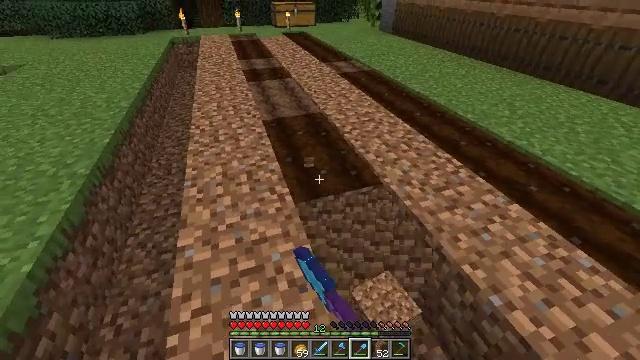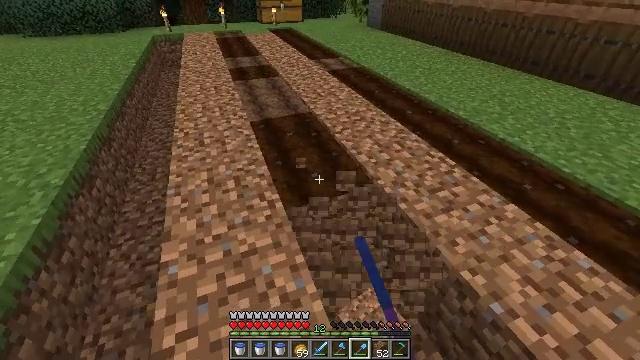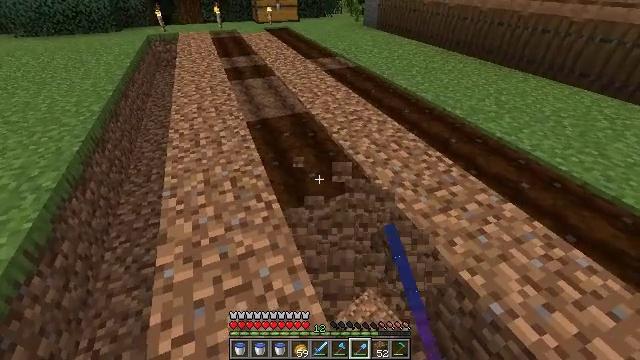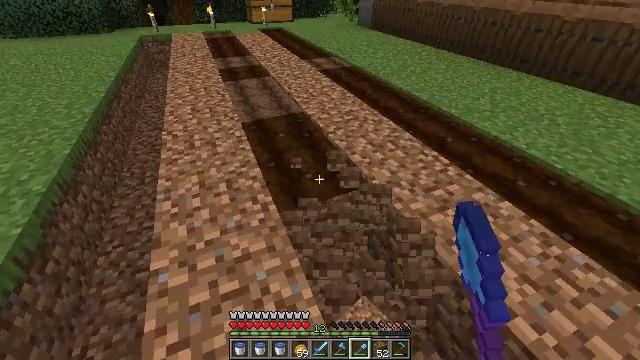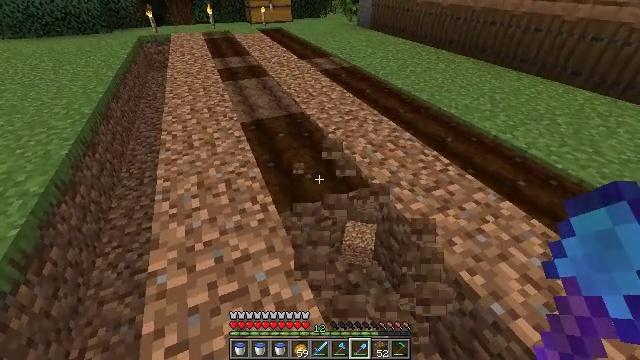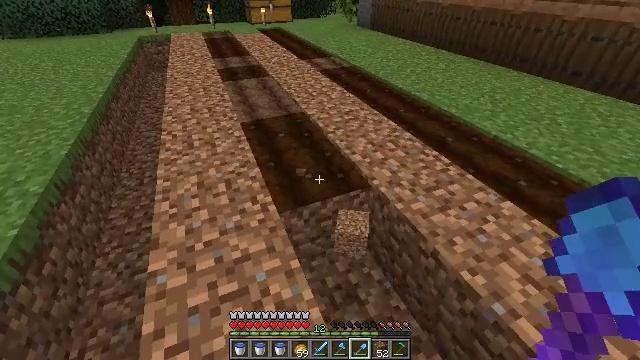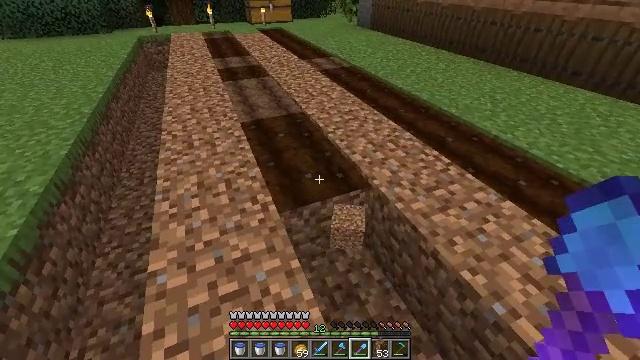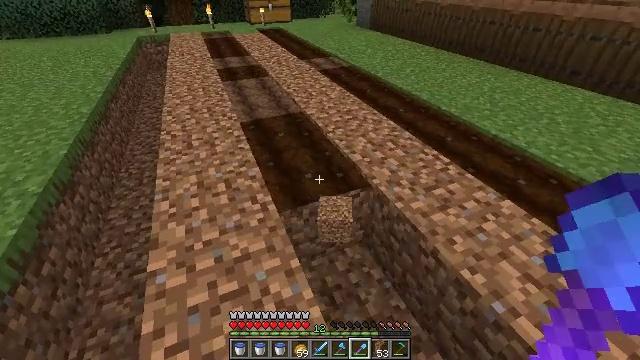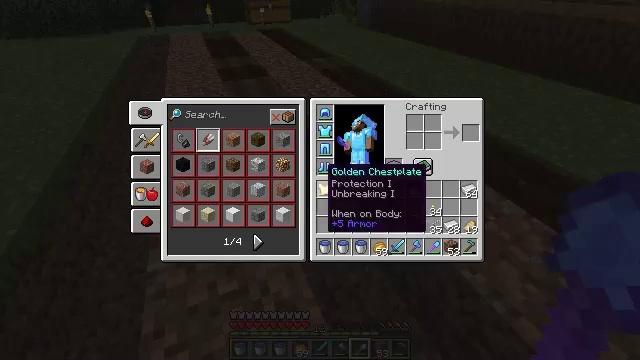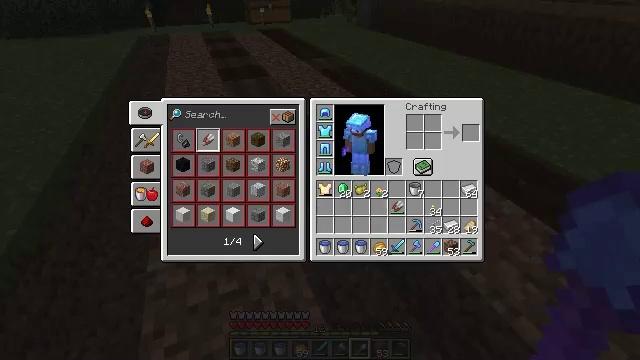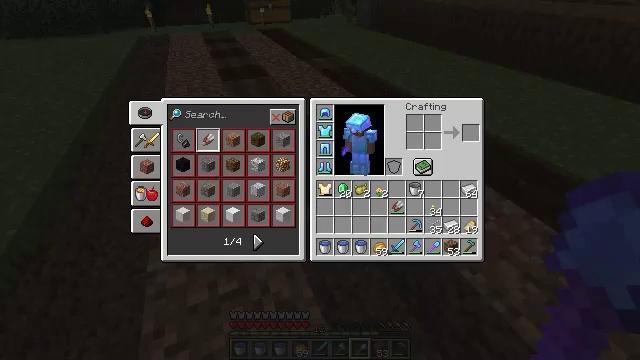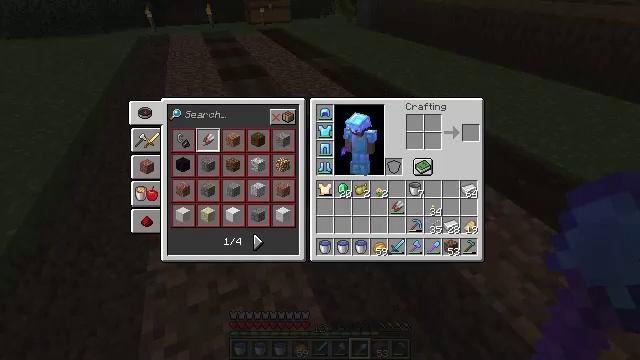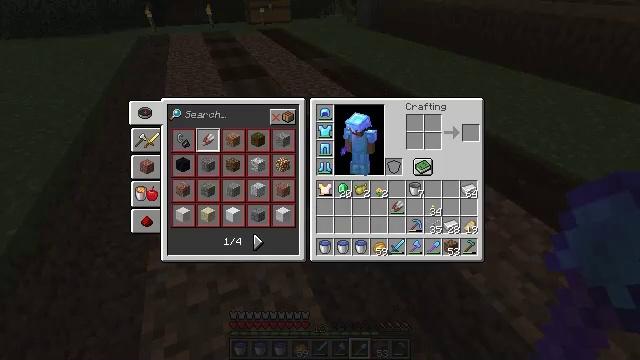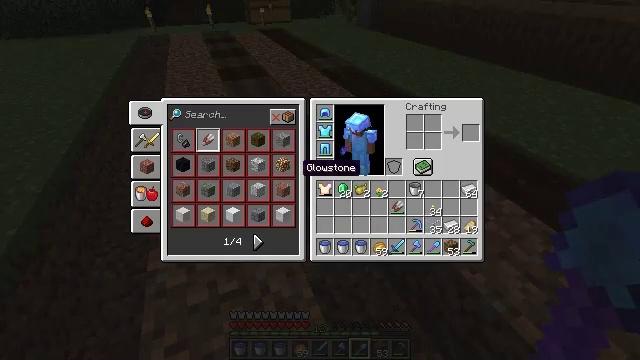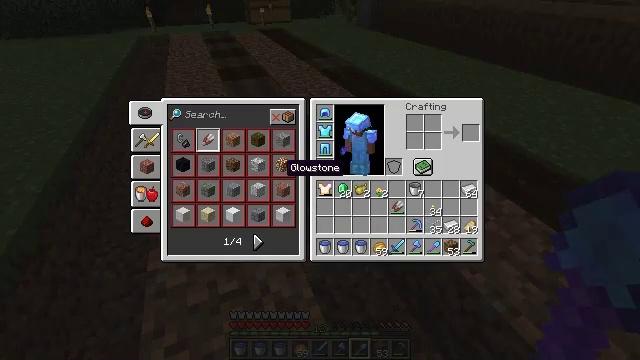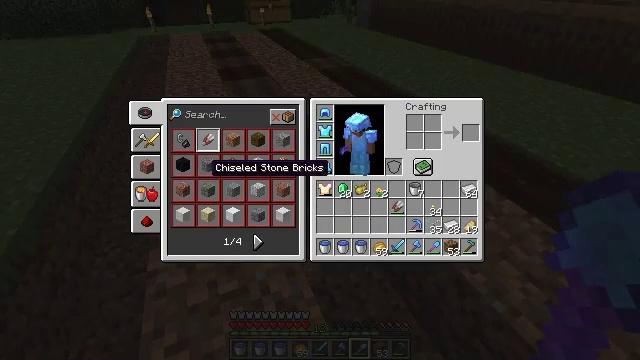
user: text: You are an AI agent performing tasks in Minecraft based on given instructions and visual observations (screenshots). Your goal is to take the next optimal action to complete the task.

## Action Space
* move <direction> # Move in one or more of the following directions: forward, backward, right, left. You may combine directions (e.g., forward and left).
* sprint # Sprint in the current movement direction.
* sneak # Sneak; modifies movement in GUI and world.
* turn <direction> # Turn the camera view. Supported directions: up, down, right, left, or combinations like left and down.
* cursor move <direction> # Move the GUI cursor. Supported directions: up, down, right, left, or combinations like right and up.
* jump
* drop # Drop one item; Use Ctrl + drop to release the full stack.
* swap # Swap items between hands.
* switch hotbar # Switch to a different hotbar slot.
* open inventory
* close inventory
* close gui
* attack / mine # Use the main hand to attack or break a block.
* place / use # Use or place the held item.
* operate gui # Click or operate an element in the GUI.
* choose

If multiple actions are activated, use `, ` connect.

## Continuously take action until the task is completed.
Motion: motion action
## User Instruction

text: Dig up the farmland.
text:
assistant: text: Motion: turn right
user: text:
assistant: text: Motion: no_op
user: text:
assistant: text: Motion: turn right
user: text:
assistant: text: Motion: no_op
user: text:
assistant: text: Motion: no_op
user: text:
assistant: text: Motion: no_op
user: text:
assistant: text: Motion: no_op
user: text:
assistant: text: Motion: close inventory
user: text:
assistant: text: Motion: cursor move left, close inventory
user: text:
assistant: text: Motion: cursor move left, close inventory
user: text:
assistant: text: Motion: close inventory
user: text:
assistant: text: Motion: close inventory
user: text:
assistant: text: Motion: open gui
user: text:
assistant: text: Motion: cursor move left
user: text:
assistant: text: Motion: cursor move left
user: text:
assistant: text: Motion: cursor move left
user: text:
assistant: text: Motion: no_op
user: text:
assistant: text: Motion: no_op
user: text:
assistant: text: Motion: no_op
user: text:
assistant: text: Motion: no_op
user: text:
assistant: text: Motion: no_op
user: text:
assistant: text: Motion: no_op
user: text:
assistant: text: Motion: no_op
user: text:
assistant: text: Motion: no_op
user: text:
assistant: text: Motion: no_op
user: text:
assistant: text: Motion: no_op
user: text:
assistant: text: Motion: no_op
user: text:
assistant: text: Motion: no_op
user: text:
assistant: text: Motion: no_op
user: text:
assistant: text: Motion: no_op